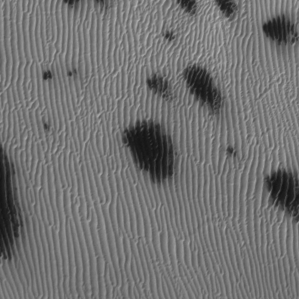
Label: frost